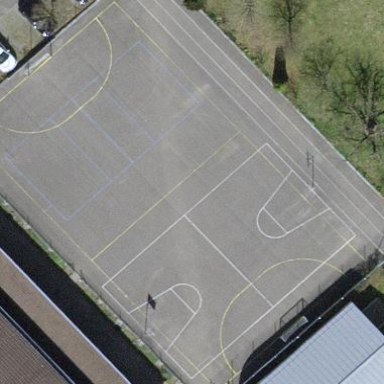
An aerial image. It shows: Multi-sport pitch with asphalt surface.